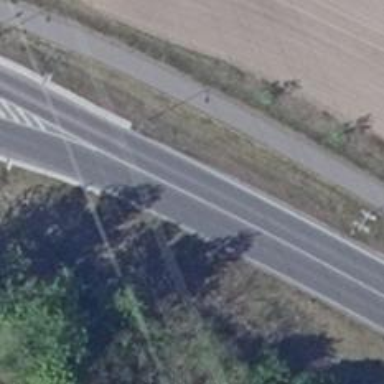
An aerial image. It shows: Asphalt road classified as primary highway.